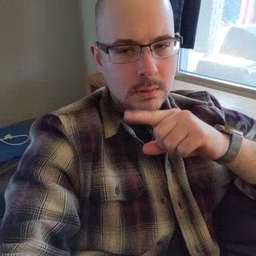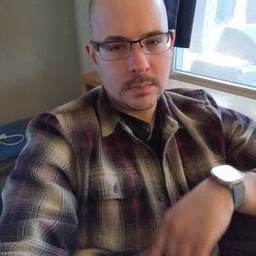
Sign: pretend